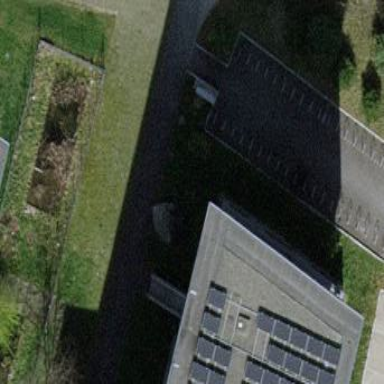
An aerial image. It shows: Bicycle parking area.